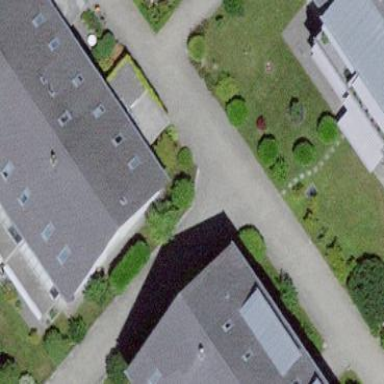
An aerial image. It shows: Terrace building.